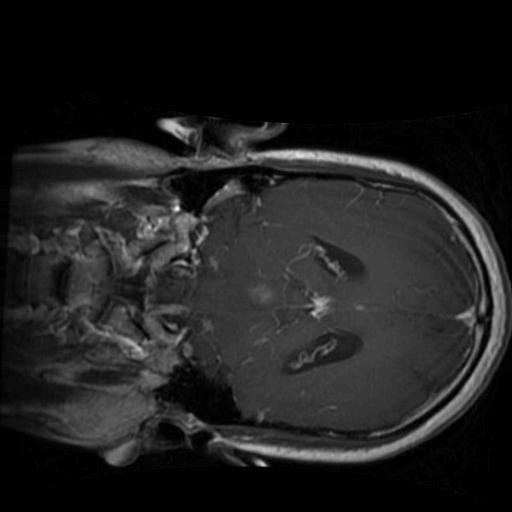
Label: brain_glioma